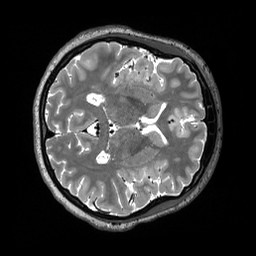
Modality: T2w
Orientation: axial
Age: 25
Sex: female
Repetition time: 3.2 s
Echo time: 0.563 s